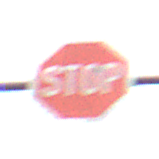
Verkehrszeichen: Stop
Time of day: MorningAfternoon
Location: Outdoor (Nature)
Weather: Overcast
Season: NotSpecified
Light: Natural